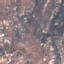
Label: HerbaceousVegetation